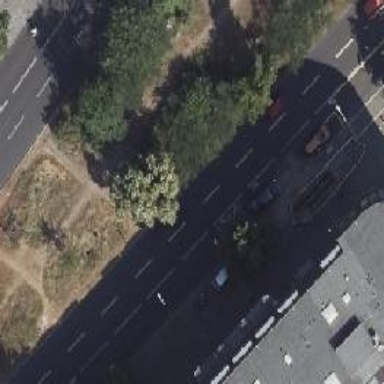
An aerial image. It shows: Primary highway with asphalt surface. It is dual carriageway with shared busway on the right for cyclists.